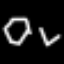
Label: diamond